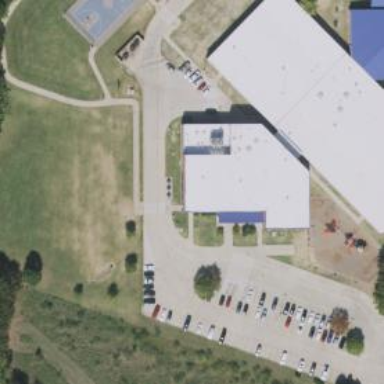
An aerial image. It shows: School building.